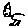
Label: cat